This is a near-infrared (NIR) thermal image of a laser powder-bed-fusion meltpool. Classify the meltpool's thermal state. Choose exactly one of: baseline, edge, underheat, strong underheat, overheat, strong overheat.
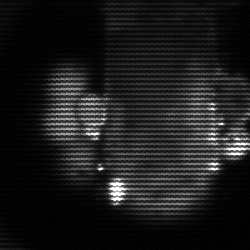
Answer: strong underheat